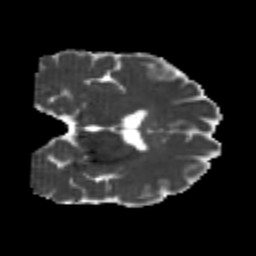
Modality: MD
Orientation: coronal
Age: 24
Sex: male
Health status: healthy
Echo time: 0.074 s